Interaction volume radius: 5 \u00c5
Interaction volume height: 35 \u00c5
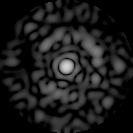
Disorder parameter: 0.8516